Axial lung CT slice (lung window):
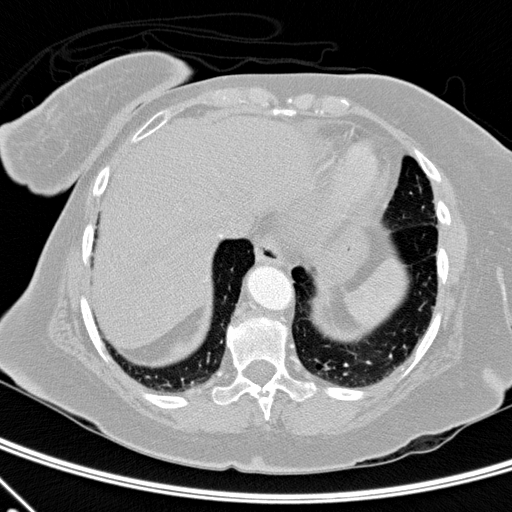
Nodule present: no